Question: I'm trying to make a bar with gradient color updownward, I set 3 points as stated in the bar. Now the picture seems good, but I don't know how to automatically generate these color mathematically, by RGB or HSB? I'm having trouble with the rule of this kind of art thing.
I was intending to do it with RGB but I found it hard to do. But with HSB, I changed "S" and it makes a little sense as shown in picture.
My question is: How to calculate these based on , makes the gradient natural?
Thanks in advance, this has nothing to do with code but I think it definitely has a mathematical solution(formula).

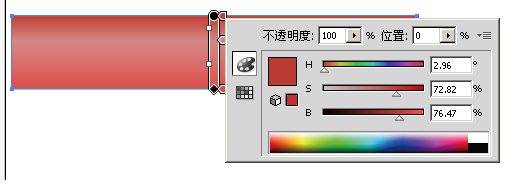
Answer: I think there's no general rule for how to do this and different possibilities to get to a (subjectively pleasing) result.
I copied your colors <URL> luminance. To adabt to your example I chose one arbitrary color, then increased the Lum value by 18% for the second color and for the third one I subtracted 10% Lum again.
Do you like this solution?